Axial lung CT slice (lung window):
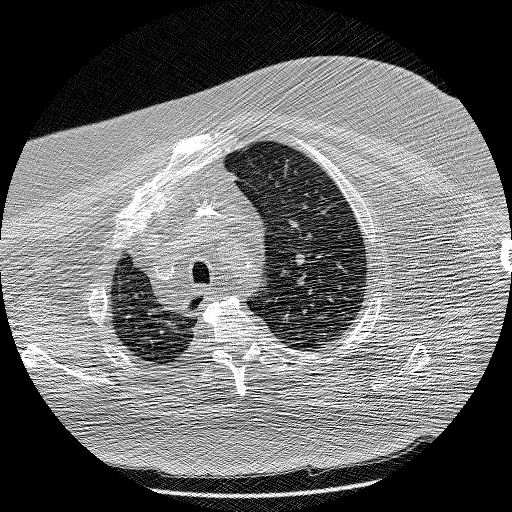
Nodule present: no